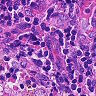
Metastatic tissue present: no